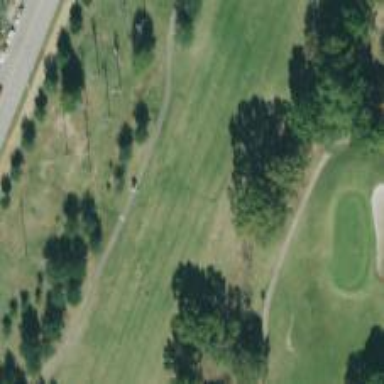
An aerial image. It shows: View of golf hole.